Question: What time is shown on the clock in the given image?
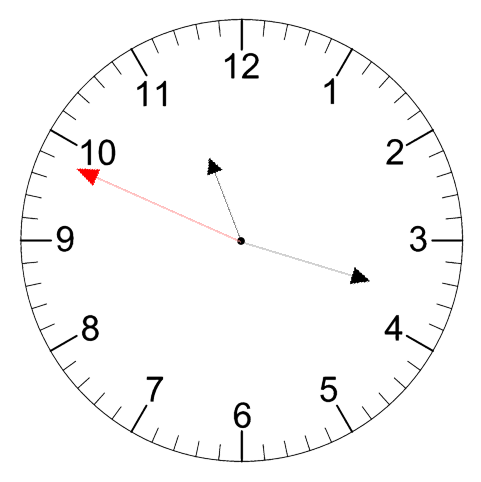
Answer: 11:17:49